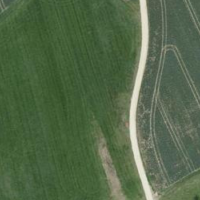
EUNIS habitat code: 52
Species observed at this site:
Pseudochorthippus parallelus
Roeseliana roeselii